Current action and preconditions to check: trajectory_clear

Your task: For each precondition in the list above, predict whether it will hold at this action.

Consider the current scene as observed from the mobile robot's camera, and analyze the predicted future states of all dynamic agents (e.g., people, animals, vehicles, or any moving entities) within the NEXT SECOND.

IMPORTANT: Only answer "very likely" if you are absolutely certain—based on strong, clear evidence—that a dynamic agent will violate the precondition in the predicted future state. Do NOT answer "very likely" for unlikely, ambiguous, or low-probability risks.

Ask yourself for each precondition: Is there a high probability, with clear and convincing evidence, that the predicted future states of any dynamic agent will interfere with the predicted future state of the currently executing action within the NEXT SECOND, causing that precondition to fail?

Assess the risk level based on these predictions. Use "likely" or "very likely" if motions create a clear risk of interference.

Use "neutral" or "improbable" if agents are nearby but their predicted paths are clearly diverging or non-conflicting.

Failure Risk Categories: "very improbable", "improbable", "neutral", "likely", "very likely"

Answer Format: Output ONLY the probability_of_failure value from these categories: "very improbable", "improbable", "neutral", "likely", "very likely"

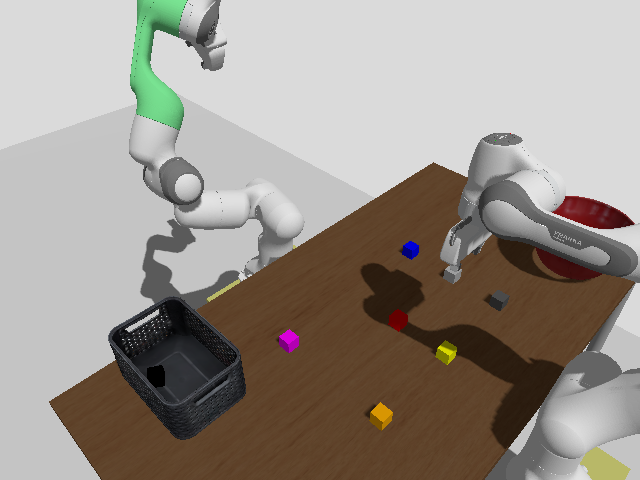

Answer: very improbable